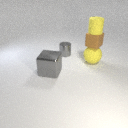
large yellow rubber sphere to the right of large gray metal cube